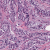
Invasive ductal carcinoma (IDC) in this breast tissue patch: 1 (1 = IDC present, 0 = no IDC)